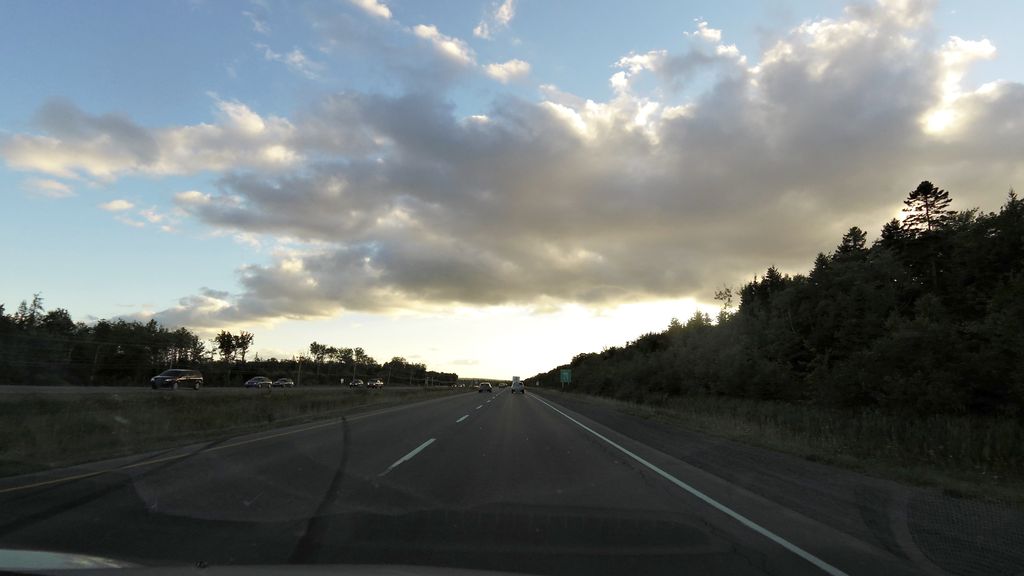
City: halifax